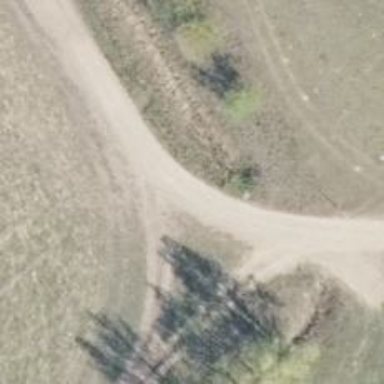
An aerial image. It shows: Sandy track road with grade5 tracktype.